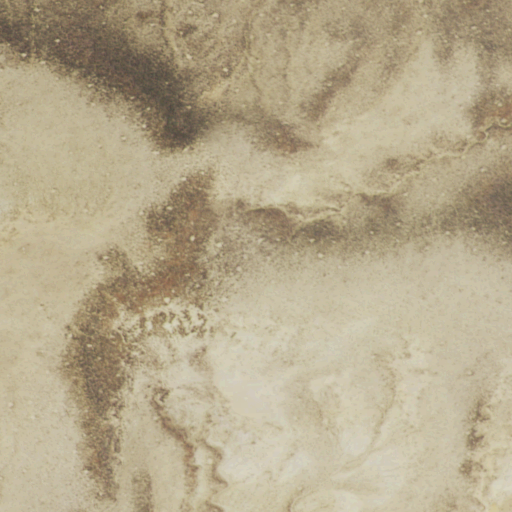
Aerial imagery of mountain in Wyoming named Larsen Knoll containing only shrub